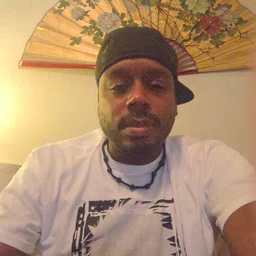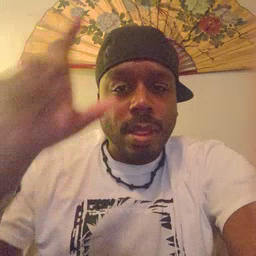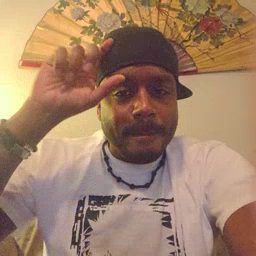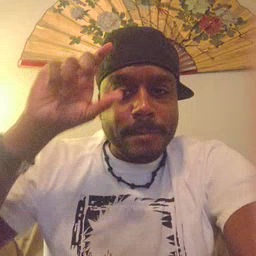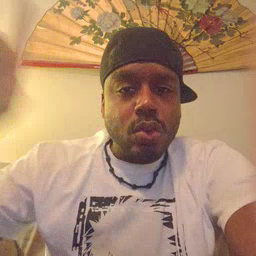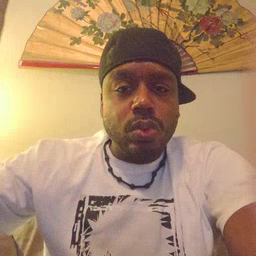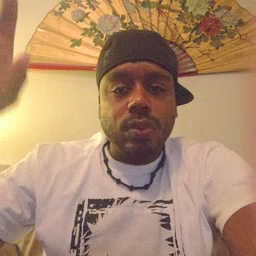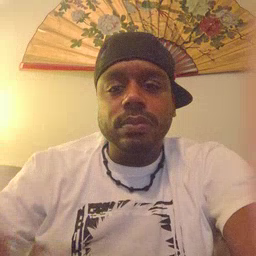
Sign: moon